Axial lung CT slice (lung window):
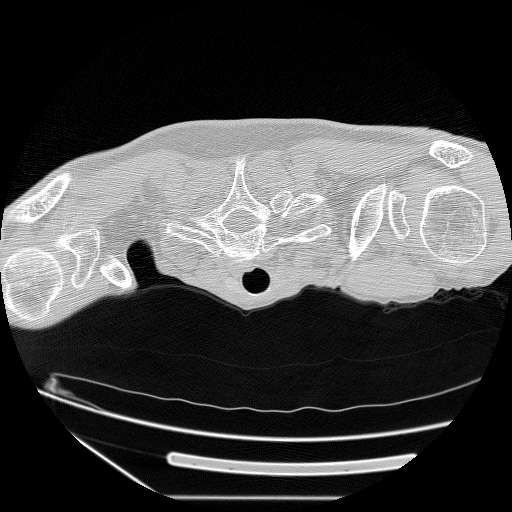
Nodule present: no